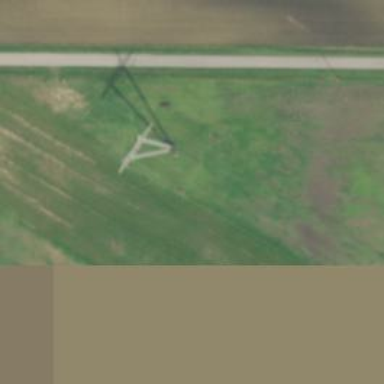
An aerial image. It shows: Lattice structure tower used for power distribution.